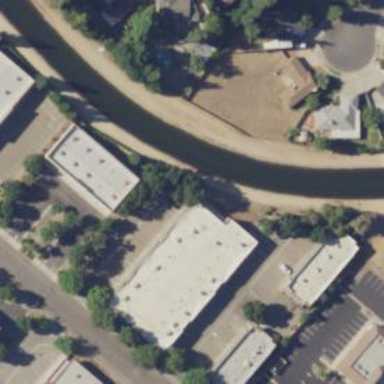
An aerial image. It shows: Canal.